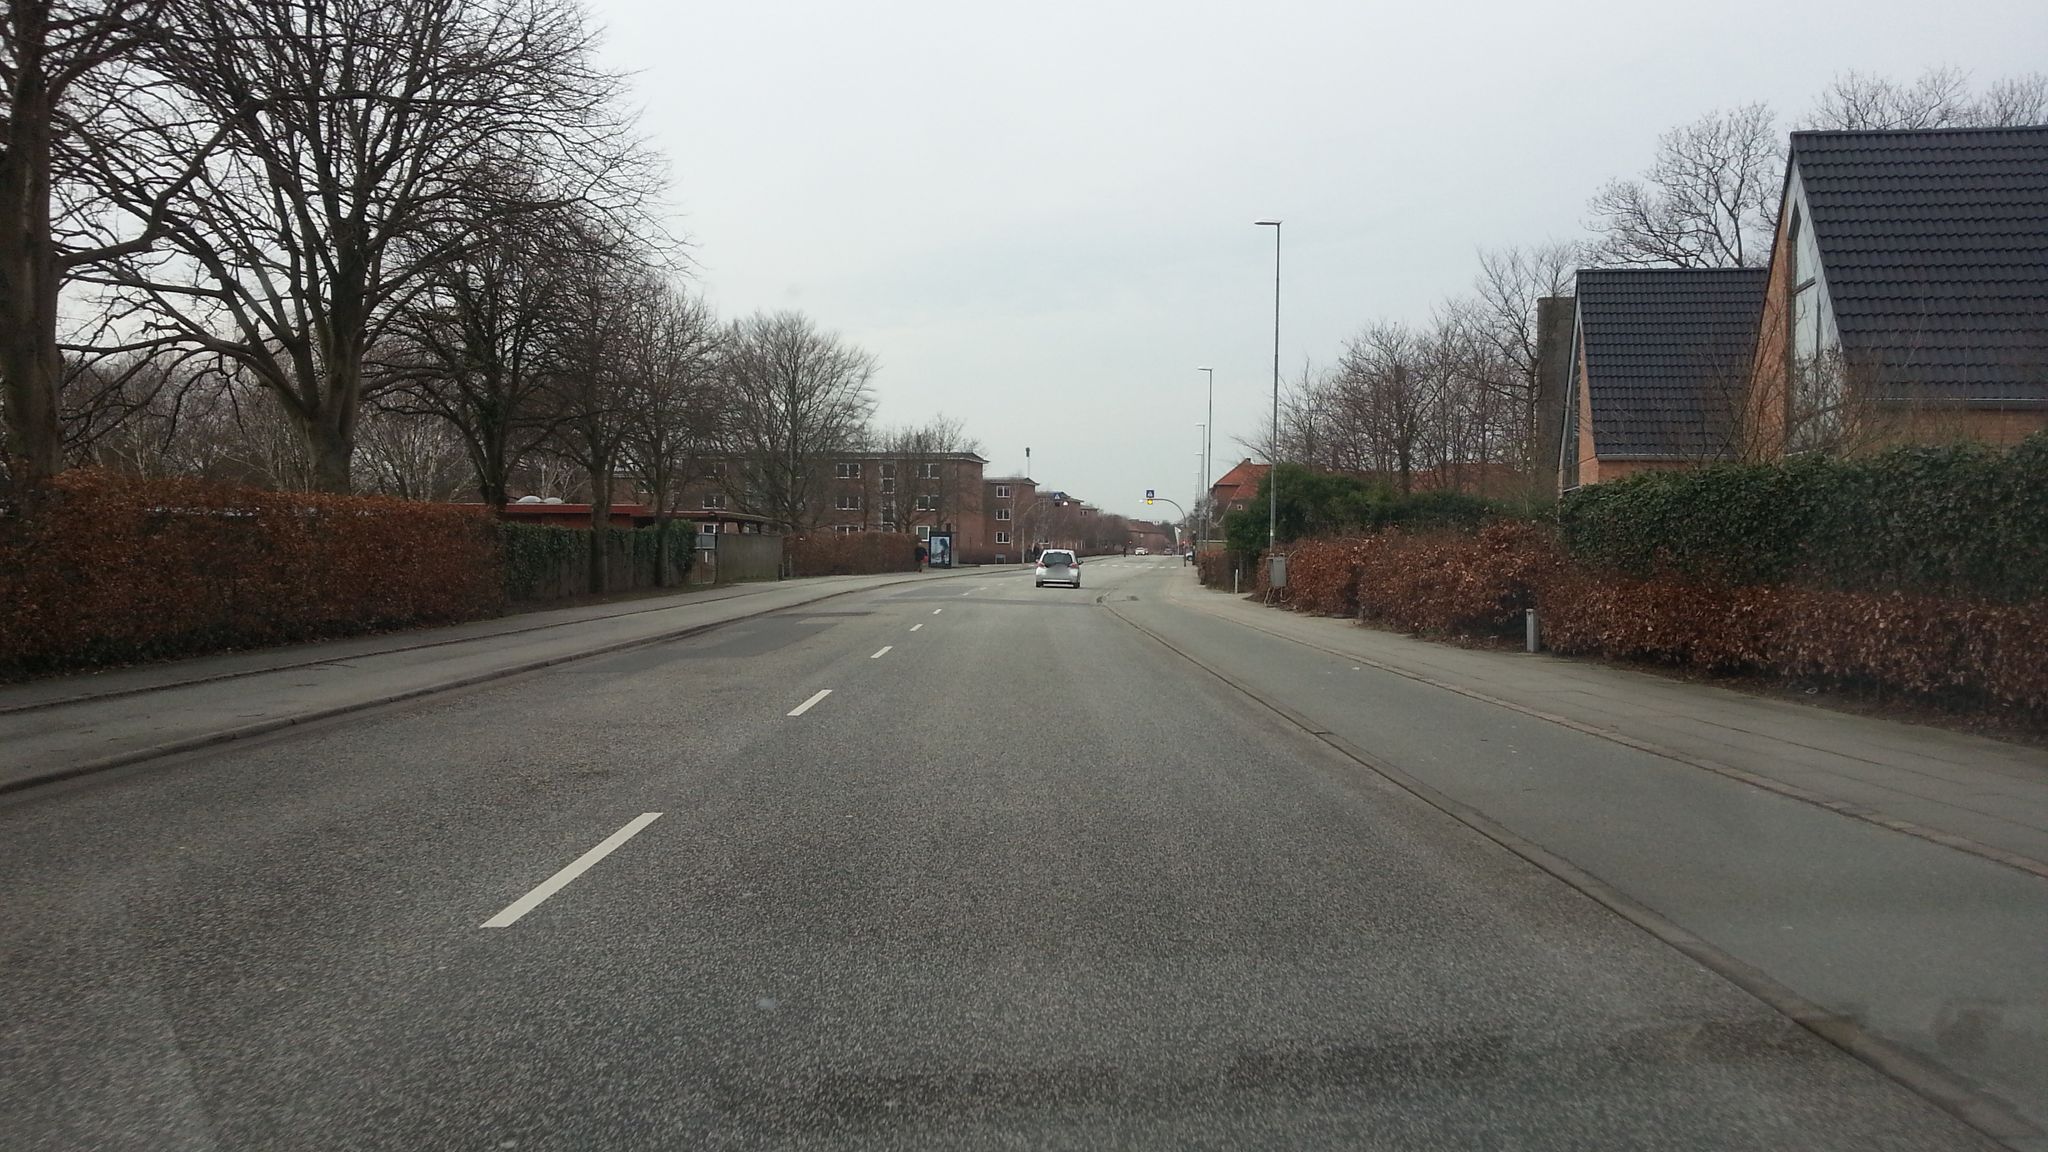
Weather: cloudy
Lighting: day
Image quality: good
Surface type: driving surface
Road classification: tertiary
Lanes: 2
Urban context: dense urban cluster
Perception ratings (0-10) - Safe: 5.06, Lively: 5.32, Beautiful: 7.25, Boring: 3.35, Depressing: 6.27, Wealthy: 6.79